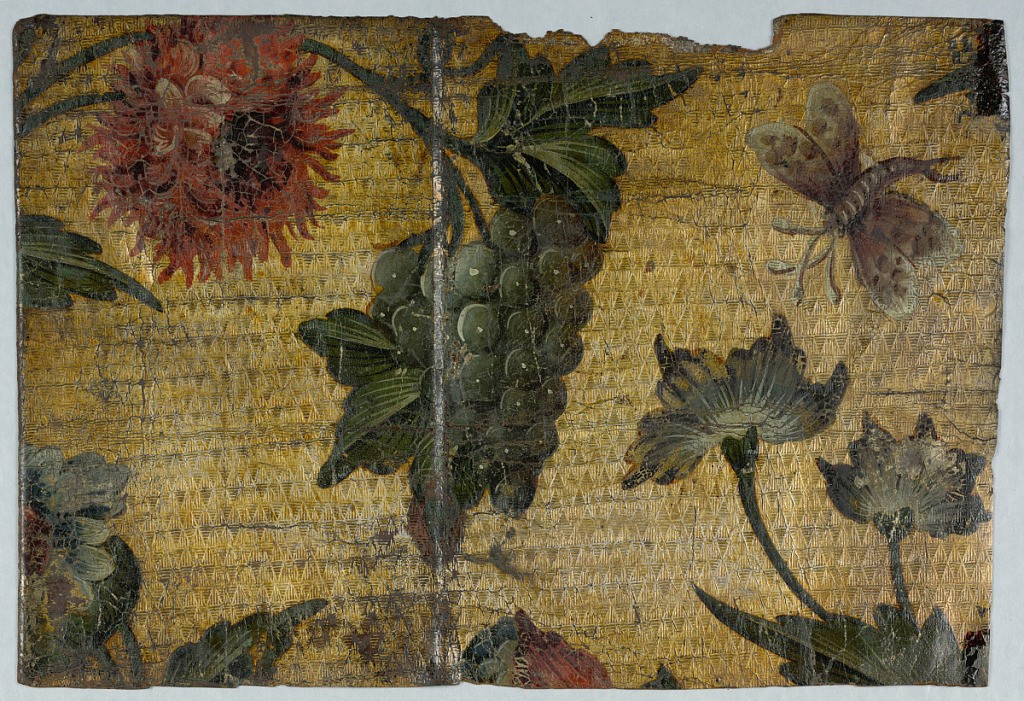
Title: Sidewall
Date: ca. 1700
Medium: leather, stamped, silvered, painted
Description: One large red flower, two blue flowers, a large flying insect, and a bunch of grapes.